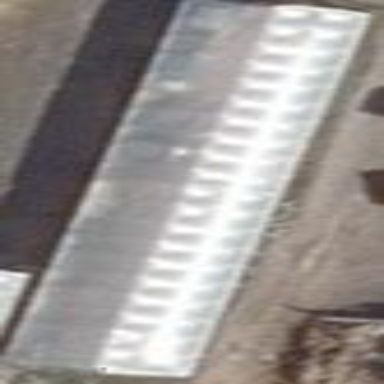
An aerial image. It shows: Greenhouse.